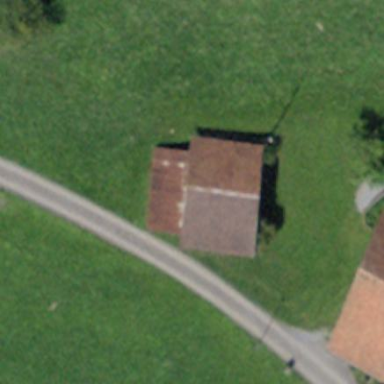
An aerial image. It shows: Barn.